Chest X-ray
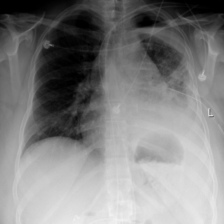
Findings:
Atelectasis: negative
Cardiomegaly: negative
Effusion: negative
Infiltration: negative
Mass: negative
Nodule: negative
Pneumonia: negative
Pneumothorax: negative
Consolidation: negative
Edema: negative
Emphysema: negative
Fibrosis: negative
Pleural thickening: negative
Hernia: negative